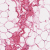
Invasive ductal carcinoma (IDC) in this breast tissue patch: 0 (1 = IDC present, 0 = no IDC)